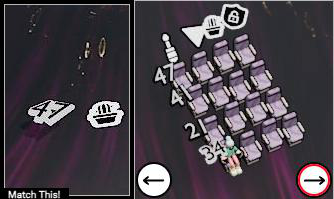
Task: seats
Answer: no